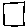
Label: square